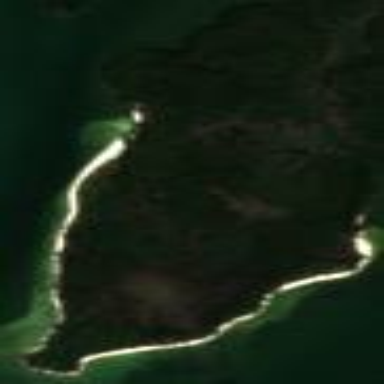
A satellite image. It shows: Island with natural coastline.